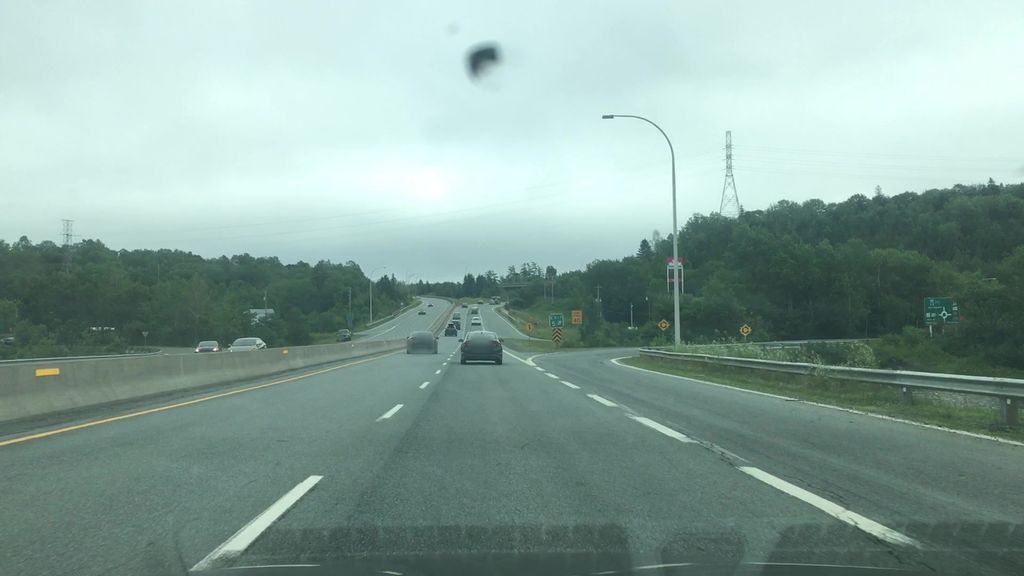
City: halifax